The plot is a Morlet-wavelet scalogram of a rotor-rig vibration measurement. Based on the visible evidence, which rotor condition applies: normal, misalignment, unbalance, looseness?
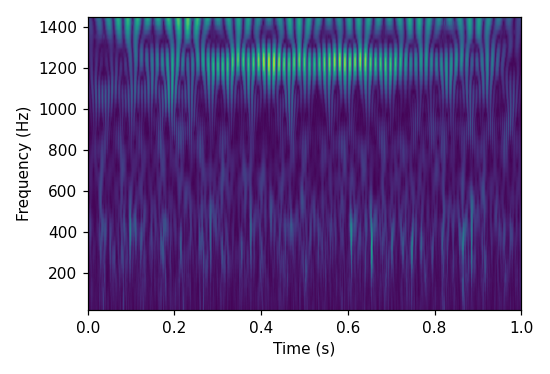
Answer: looseness